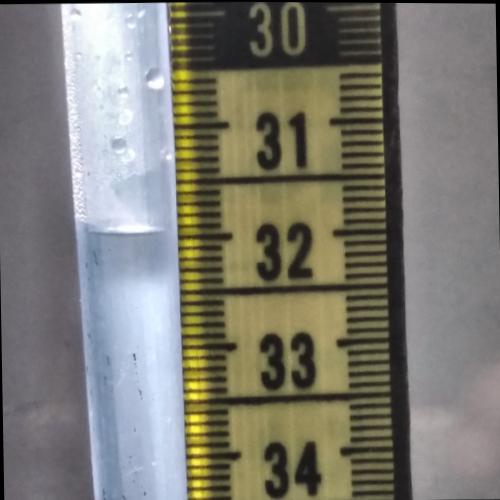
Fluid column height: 31.9 cm